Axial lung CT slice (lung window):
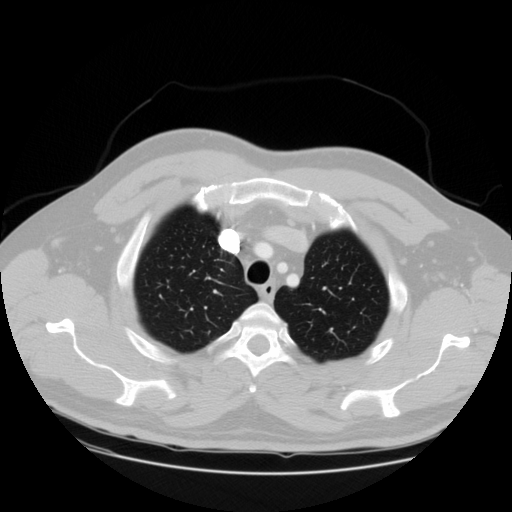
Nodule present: no